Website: walmart
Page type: billing-address
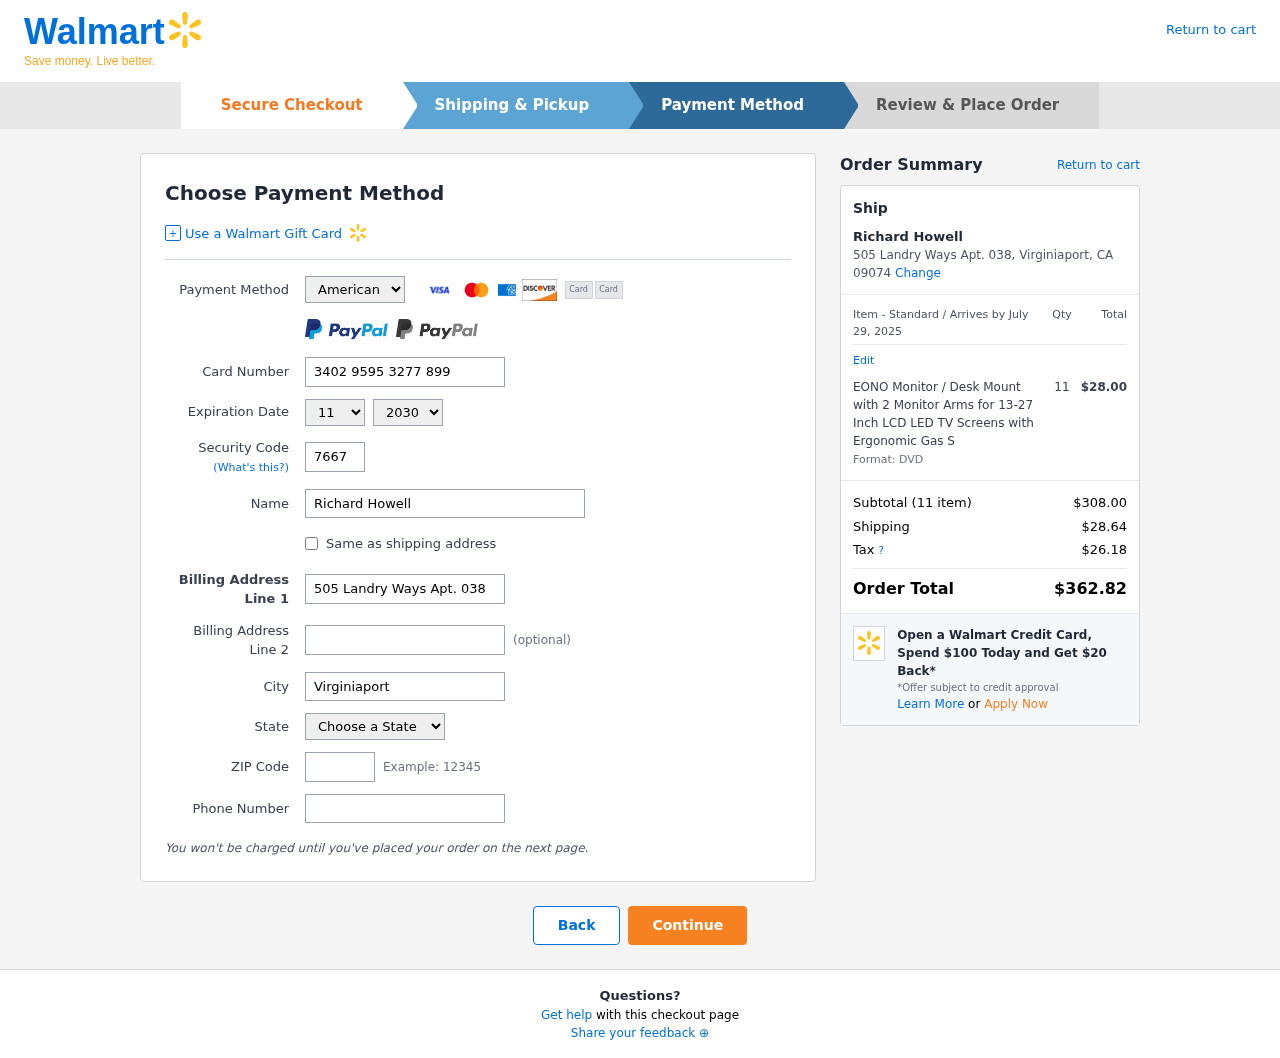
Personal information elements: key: PII_CARD_CVV
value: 7667
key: PII_CARD_EXPIRY_MONTH
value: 11
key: PII_CARD_EXPIRY_YEAR
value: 30
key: PII_CARD_NUMBER
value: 3402 9595 3277 899
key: PII_CARD_TYPE
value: American Express
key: PII_CITY
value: Virginiaport
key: PII_CITY_STATE_ZIP
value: Virginiaport, CA 09074
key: PII_FULLNAME
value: Richard Howell
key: PII_PHONE
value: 8806936488
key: PII_POSTCODE
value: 09074
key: PII_STATE
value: California
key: PII_STREET
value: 505 Landry Ways Apt. 038
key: PII_FULLNAME2
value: Richard Howell
Product elements: key: PRODUCT1_NAME
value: EONO Monitor / Desk Mount with 2 Monitor Arms for 13-27 Inch LCD LED TV Screens with Ergonomic Gas S
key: PRODUCT1_PRICE
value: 28
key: PRODUCT1_QUANTITY
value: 11
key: PRODUCT1_DESC
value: Format: DVD
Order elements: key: ORDER_DELIVERY_DATE
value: July 29, 2025
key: ORDER_NUM_ITEMS
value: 11
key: ORDER_SUBTOTAL
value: $308.00
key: ORDER_SHIPPING_COST
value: $28.64
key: ORDER_TAX
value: $26.18
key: ORDER_TOTAL
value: $362.82